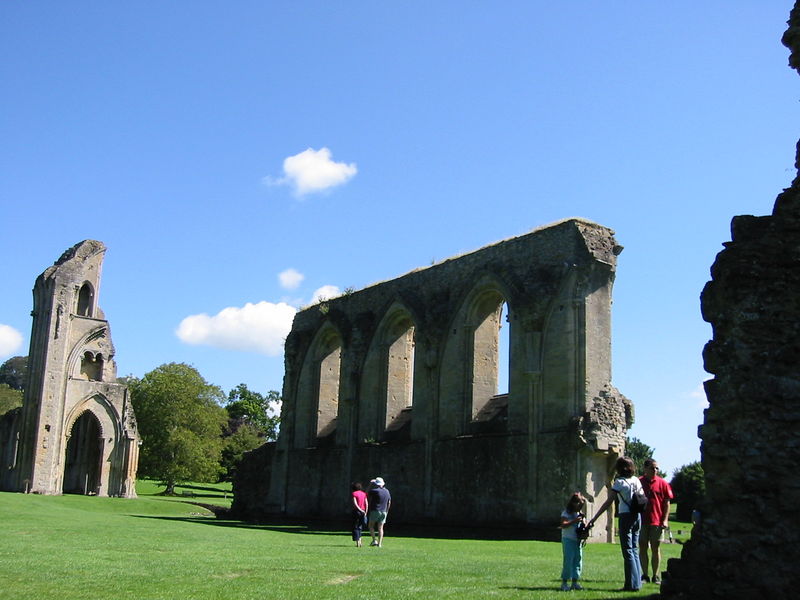
Titel: Ruinen der Abtei von Glastonbury
Standort: Glastonbury, Abtei (EU - GB)
Schlagwörter: baum, himmel, schatten, wolken, bäume, grün, landschaft, menschen, fenster, grau, hut, tür, gebäude, gras, rasen, wiese, leute, alt, wand, architektur, stein, steine, tot, kirche, wiesen, paar, england, gotik, turm, garten, bogen, fassade, fassaden, mauer, besucher, tor, foto, bögen, pärchen, eingang, ruine, kloster, torbogen, kathedrale, gemäuer, portal, kaputt, bewachsen, sandstein, farbfoto, gotisch, spitzbogen, mittelalter, abtei, rucksack, tourist, sakral, zerfall, stien, bauwerk, sone, teil, teile, touristen, landschaftsgarten, potal, gebäudereste, turmruine